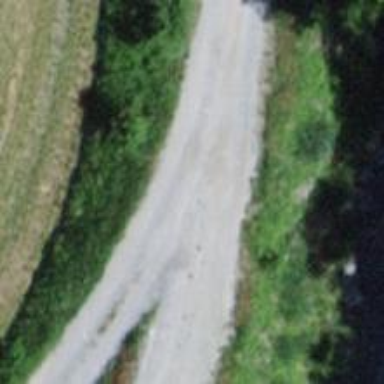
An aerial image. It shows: Track road with grade2 tracktype and embankment.